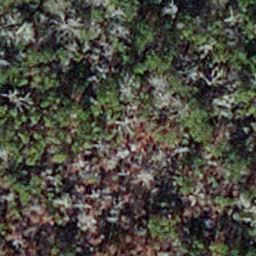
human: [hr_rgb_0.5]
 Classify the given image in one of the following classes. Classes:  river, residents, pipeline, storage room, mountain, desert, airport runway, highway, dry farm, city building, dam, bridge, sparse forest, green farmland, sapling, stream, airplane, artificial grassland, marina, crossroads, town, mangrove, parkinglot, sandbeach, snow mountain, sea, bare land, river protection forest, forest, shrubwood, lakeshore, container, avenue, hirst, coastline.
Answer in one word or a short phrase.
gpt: sapling